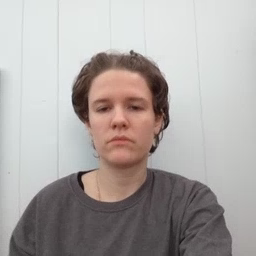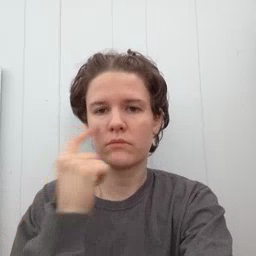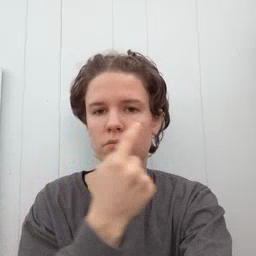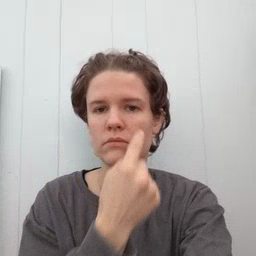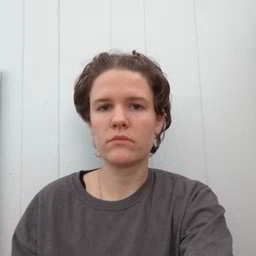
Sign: eye